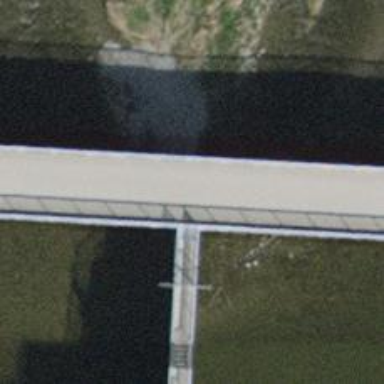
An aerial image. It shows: Asphalt track road with bridge. The track type is grade1.